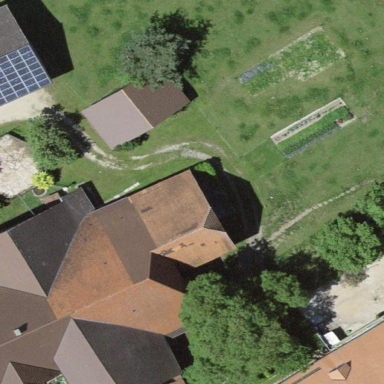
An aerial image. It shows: Farm building.